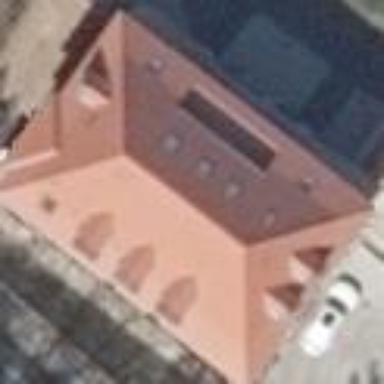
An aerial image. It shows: Historic apartment building with orange exterior. The roof is hipped and covered with red roof tiles.